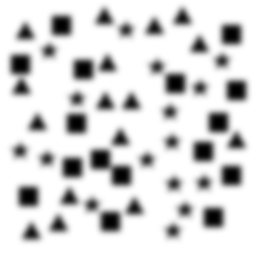
Squares: 16
Triangles: 16
Stars: 16
Total shapes: 48